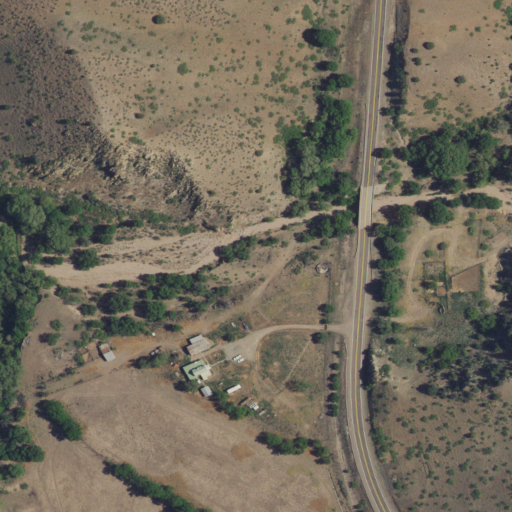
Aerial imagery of valley in New Mexico named Blacksmith Canyon containing shrub, low intensity development, herbaceous wetlands, grassland, woody wetlands, medium intensity development, and open development